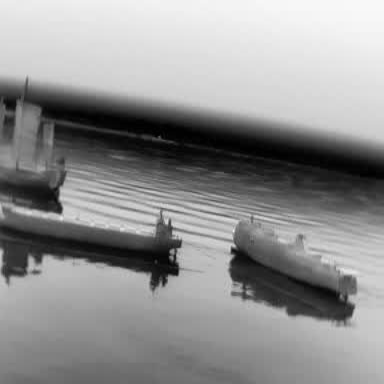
There are three objects shown in the infrared image, including a container_ship, a liner, and a sailboat.